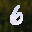
Label: 6